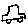
Label: car